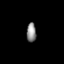
Tissue: lung
Cell type: Epithelial cells
Senescence score: 0.1908
Nuclear area (px): 180
Mean DAPI intensity: 139.372